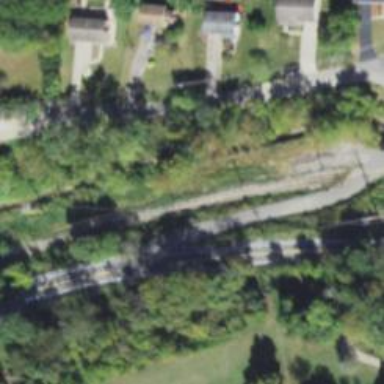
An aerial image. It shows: Disused railway.